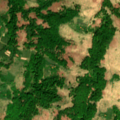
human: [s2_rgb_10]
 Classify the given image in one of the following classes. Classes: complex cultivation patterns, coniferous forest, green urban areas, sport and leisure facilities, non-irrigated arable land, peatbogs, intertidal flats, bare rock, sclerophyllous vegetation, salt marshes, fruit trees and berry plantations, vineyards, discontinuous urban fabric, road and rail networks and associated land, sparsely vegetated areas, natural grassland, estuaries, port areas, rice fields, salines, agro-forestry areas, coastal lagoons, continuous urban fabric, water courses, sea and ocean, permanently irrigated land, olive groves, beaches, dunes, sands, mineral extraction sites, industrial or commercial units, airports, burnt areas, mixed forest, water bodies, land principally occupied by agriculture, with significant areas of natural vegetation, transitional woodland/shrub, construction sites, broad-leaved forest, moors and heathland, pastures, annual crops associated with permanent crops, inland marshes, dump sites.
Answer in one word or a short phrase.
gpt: land principally occupied by agriculture, with significant areas of natural vegetation, broad-leaved forest, natural grassland